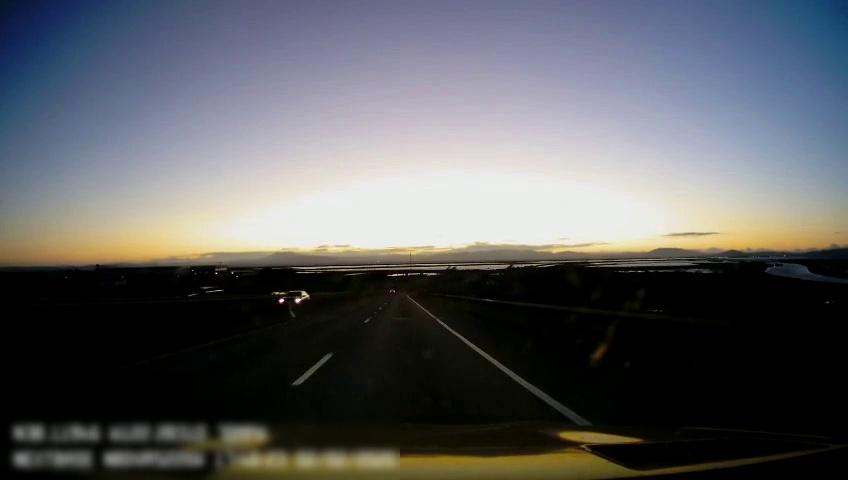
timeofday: Dusk/Dawn/Twilight
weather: Sunny
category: Drivable Space
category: Vehicles | Car
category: Lanes | Current Lane
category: Lanes | Current Lane
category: Lanes | Alternate Lane